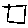
Label: square